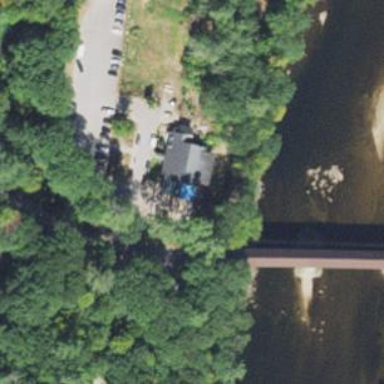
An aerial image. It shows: Covered bridge over tertiary road.